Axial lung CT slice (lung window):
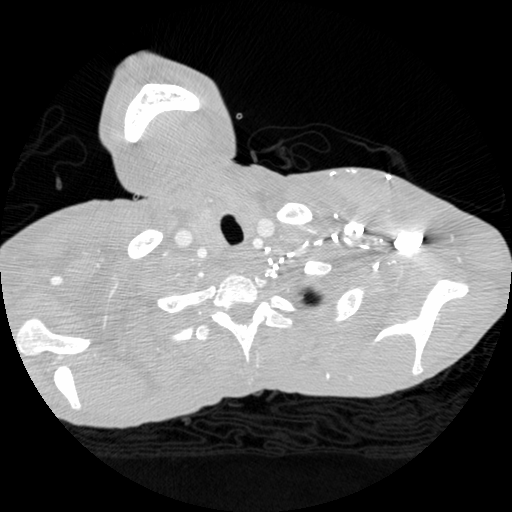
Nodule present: no